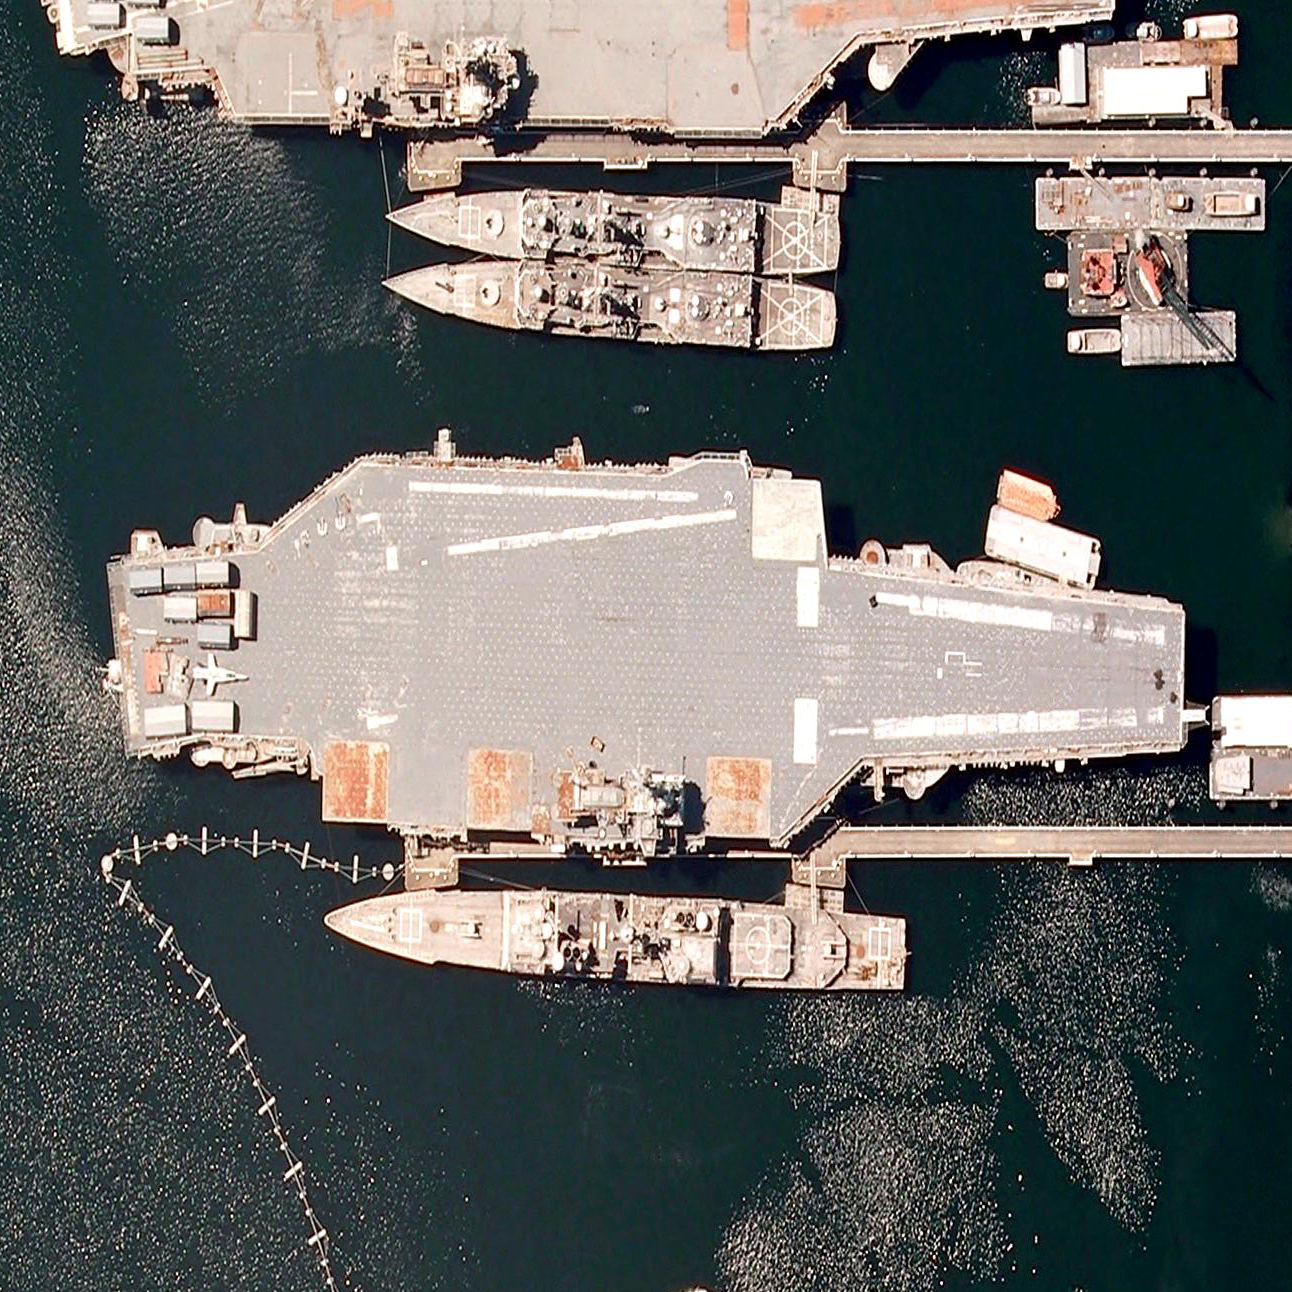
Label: aircraft_carrier